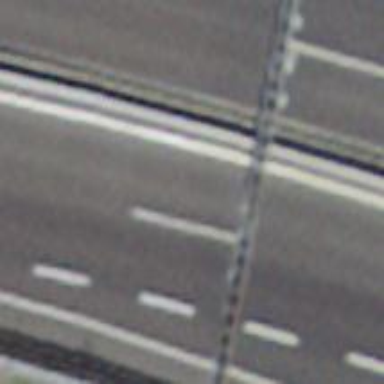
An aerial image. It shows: Gantry with traffic sign on it.